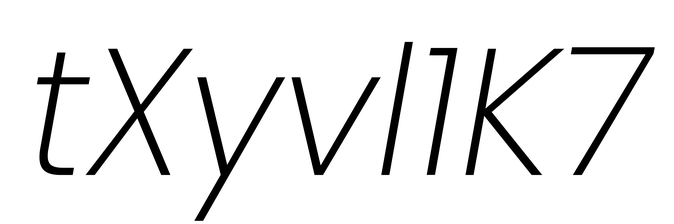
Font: Poppins-ExtraLightItalic